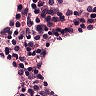
Metastatic tissue present: no